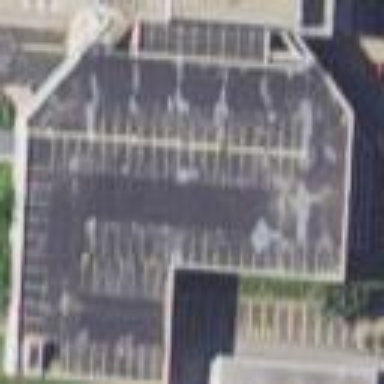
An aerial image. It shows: Multi-storey parking building.